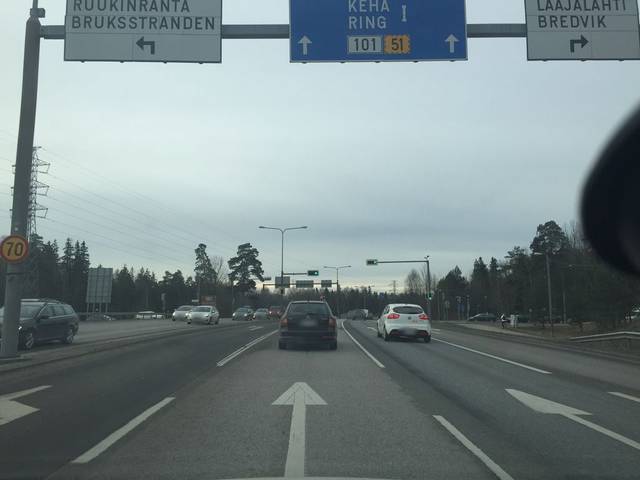
Region: Finland
Coordinates: 60.205, 24.816